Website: home-depot
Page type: review-order
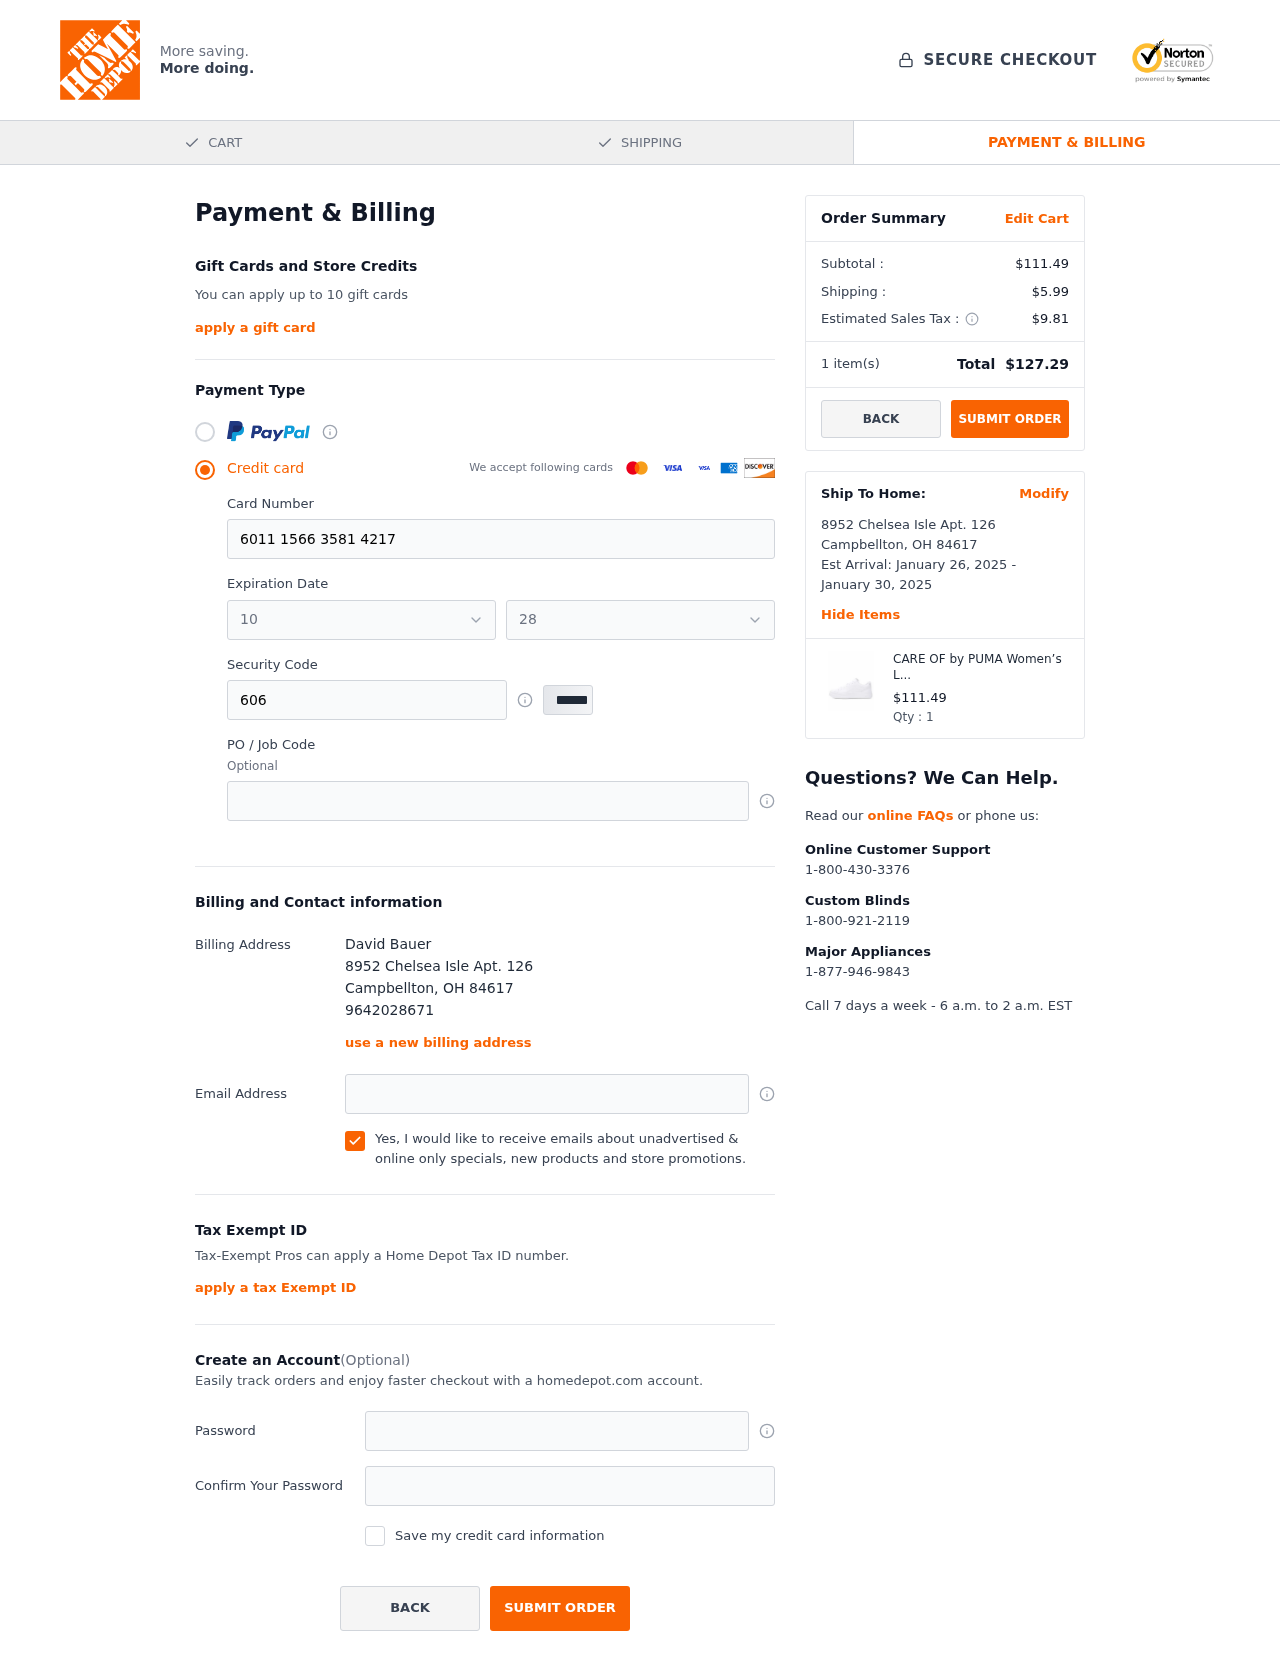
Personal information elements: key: PII_CARD_EXPIRY_MONTH
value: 10
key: PII_CARD_EXPIRY_YEAR
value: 28
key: PII_CITY
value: Campbellton
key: PII_FULLNAME
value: David Bauer
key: PII_PHONE
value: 9642028671
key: PII_POSTCODE
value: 84617
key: PII_STATE_ABBR
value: OH
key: PII_STREET
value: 8952 Chelsea Isle Apt. 126
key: PII_CARD_NUMBER
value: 6011 1566 3581 4217
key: PII_CARD_CVV
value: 606
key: PII_EMAIL
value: davidbauer@hotmail.com
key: PII_POSTCODE_FULL
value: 84617
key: PII_POSTCODE_NUMERIC
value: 84617
Product elements: key: PRODUCT1_NAME
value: CARE OF by PUMA Women’s Leather Platform Low-Top Sneakers
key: PRODUCT1_PRICE
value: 111.49
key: PRODUCT1_QUANTITY
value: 1
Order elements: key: ORDER_SUBTOTAL
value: $111.49
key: ORDER_SHIPPING_COST
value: $5.99
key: ORDER_TAX
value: $9.81
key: ORDER_NUM_ITEMS
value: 1
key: ORDER_TOTAL
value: $127.29
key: ORDER_SHIPPING_DATE
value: January 26, 2025
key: ORDER_DELIVERY_DATE
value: January 30, 2025